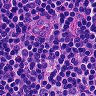
Metastatic tissue present: no